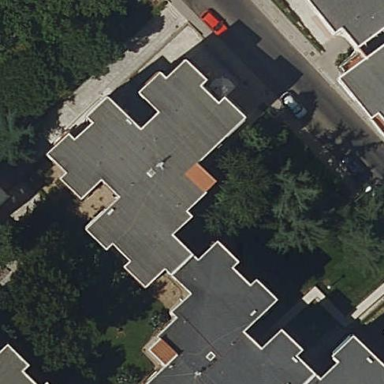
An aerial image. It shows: View of apartment building.